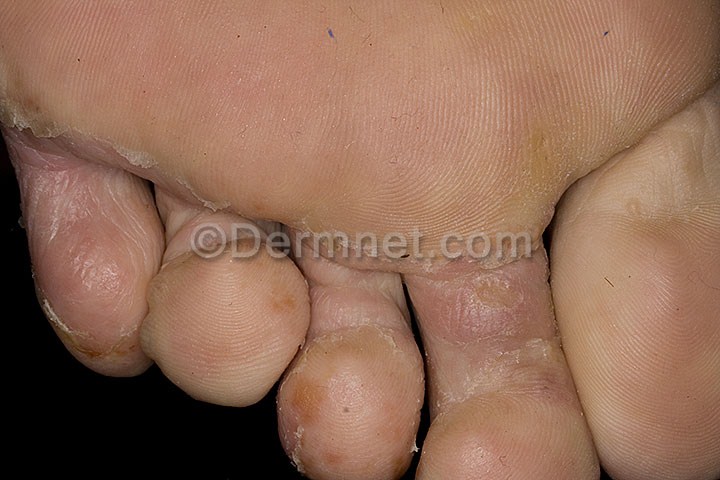
Disease: Tinea Ringworm Candidiasis and other Fungal Infections